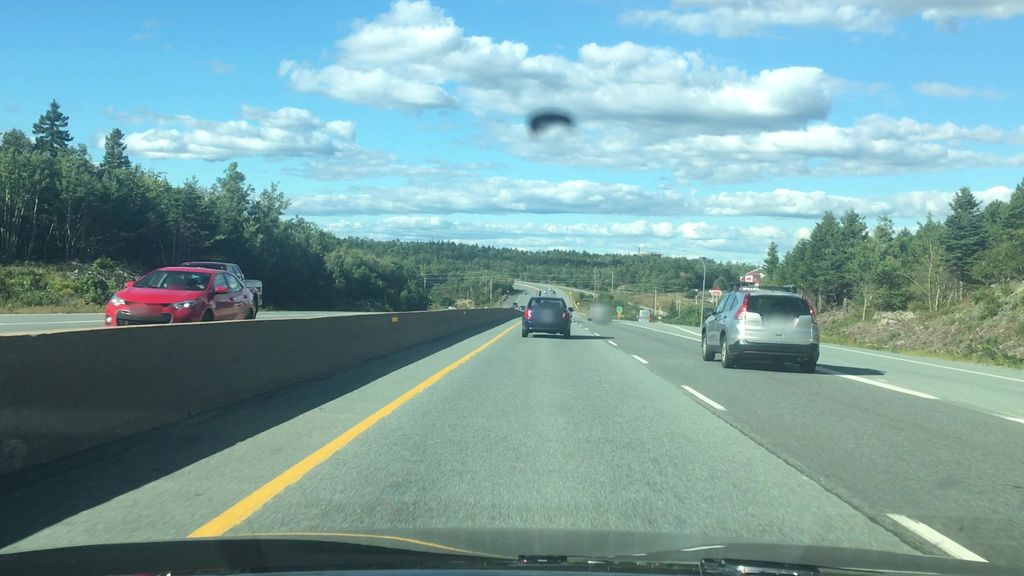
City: halifax